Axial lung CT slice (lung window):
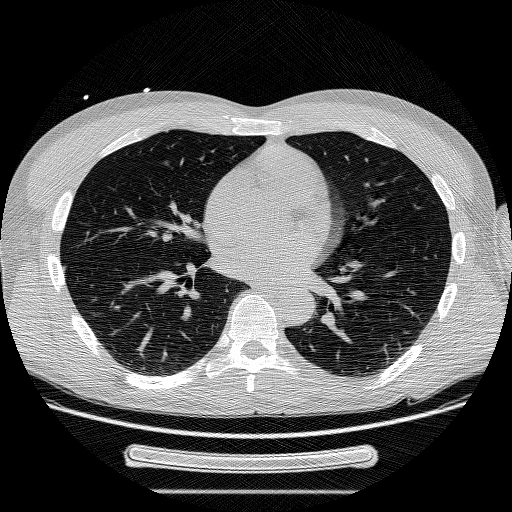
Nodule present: no